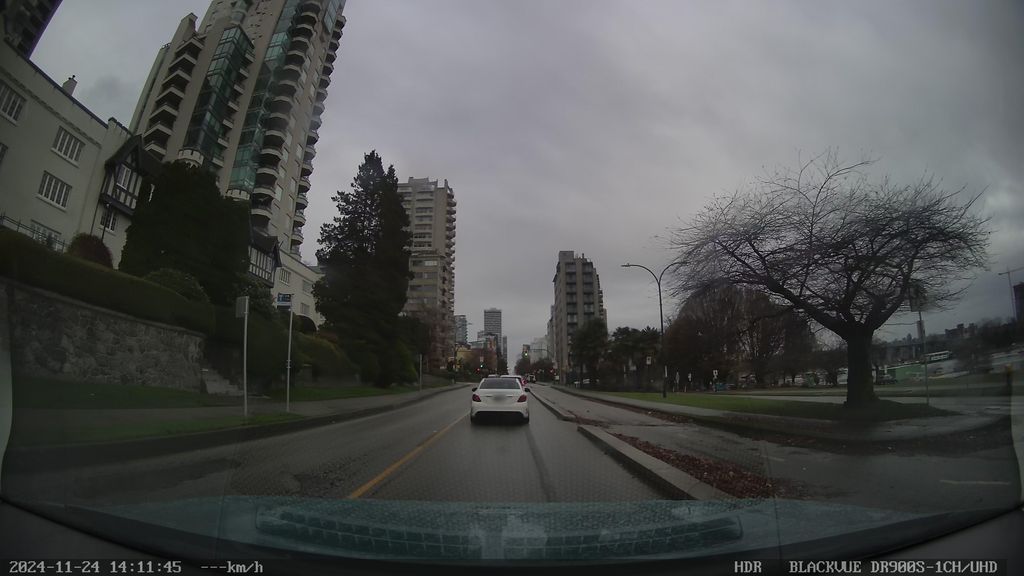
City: vancouver